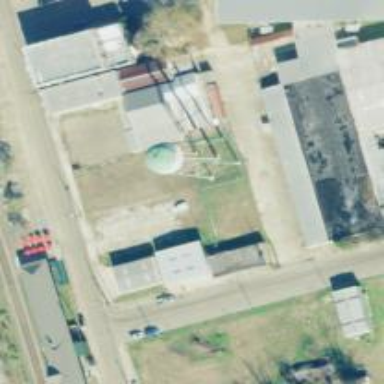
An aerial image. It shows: Water tower that is man-made.